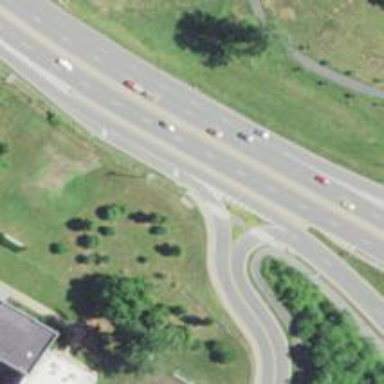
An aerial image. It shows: Crossing on asphalt cycleway.